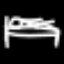
Label: bed